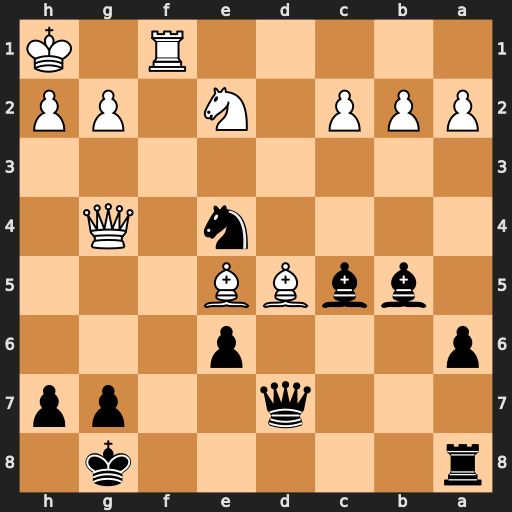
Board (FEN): r5k1/3q2pp/p3p3/1bbBB3/4n1Q1/8/PPP1N1PP/5R1K
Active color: b
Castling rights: -
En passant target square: -
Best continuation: exd5 Qxd7 Bxd7